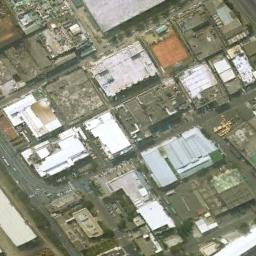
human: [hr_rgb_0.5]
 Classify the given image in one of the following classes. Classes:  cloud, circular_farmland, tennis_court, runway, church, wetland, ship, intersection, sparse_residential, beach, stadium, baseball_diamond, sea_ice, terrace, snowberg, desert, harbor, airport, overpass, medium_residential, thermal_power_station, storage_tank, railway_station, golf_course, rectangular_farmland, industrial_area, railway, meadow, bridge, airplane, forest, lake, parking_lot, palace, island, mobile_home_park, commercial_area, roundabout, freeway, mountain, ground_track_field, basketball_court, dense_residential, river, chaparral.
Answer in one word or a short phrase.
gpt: industrial_area